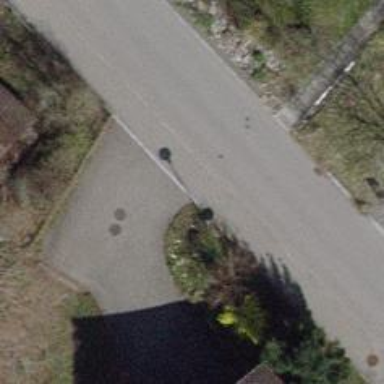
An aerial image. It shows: Driveway with rocky surface.